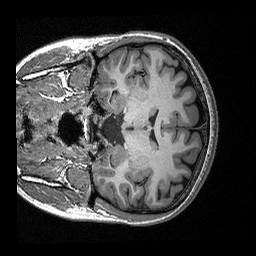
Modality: T1w
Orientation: coronal
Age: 22
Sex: female
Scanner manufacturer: siemens
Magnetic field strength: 3 T
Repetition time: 2.53 s
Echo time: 0.00309 s